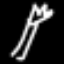
Label: fork